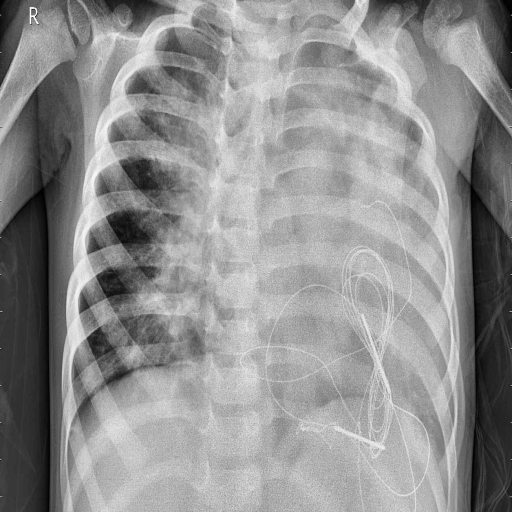
Finding: PNEUMONIA